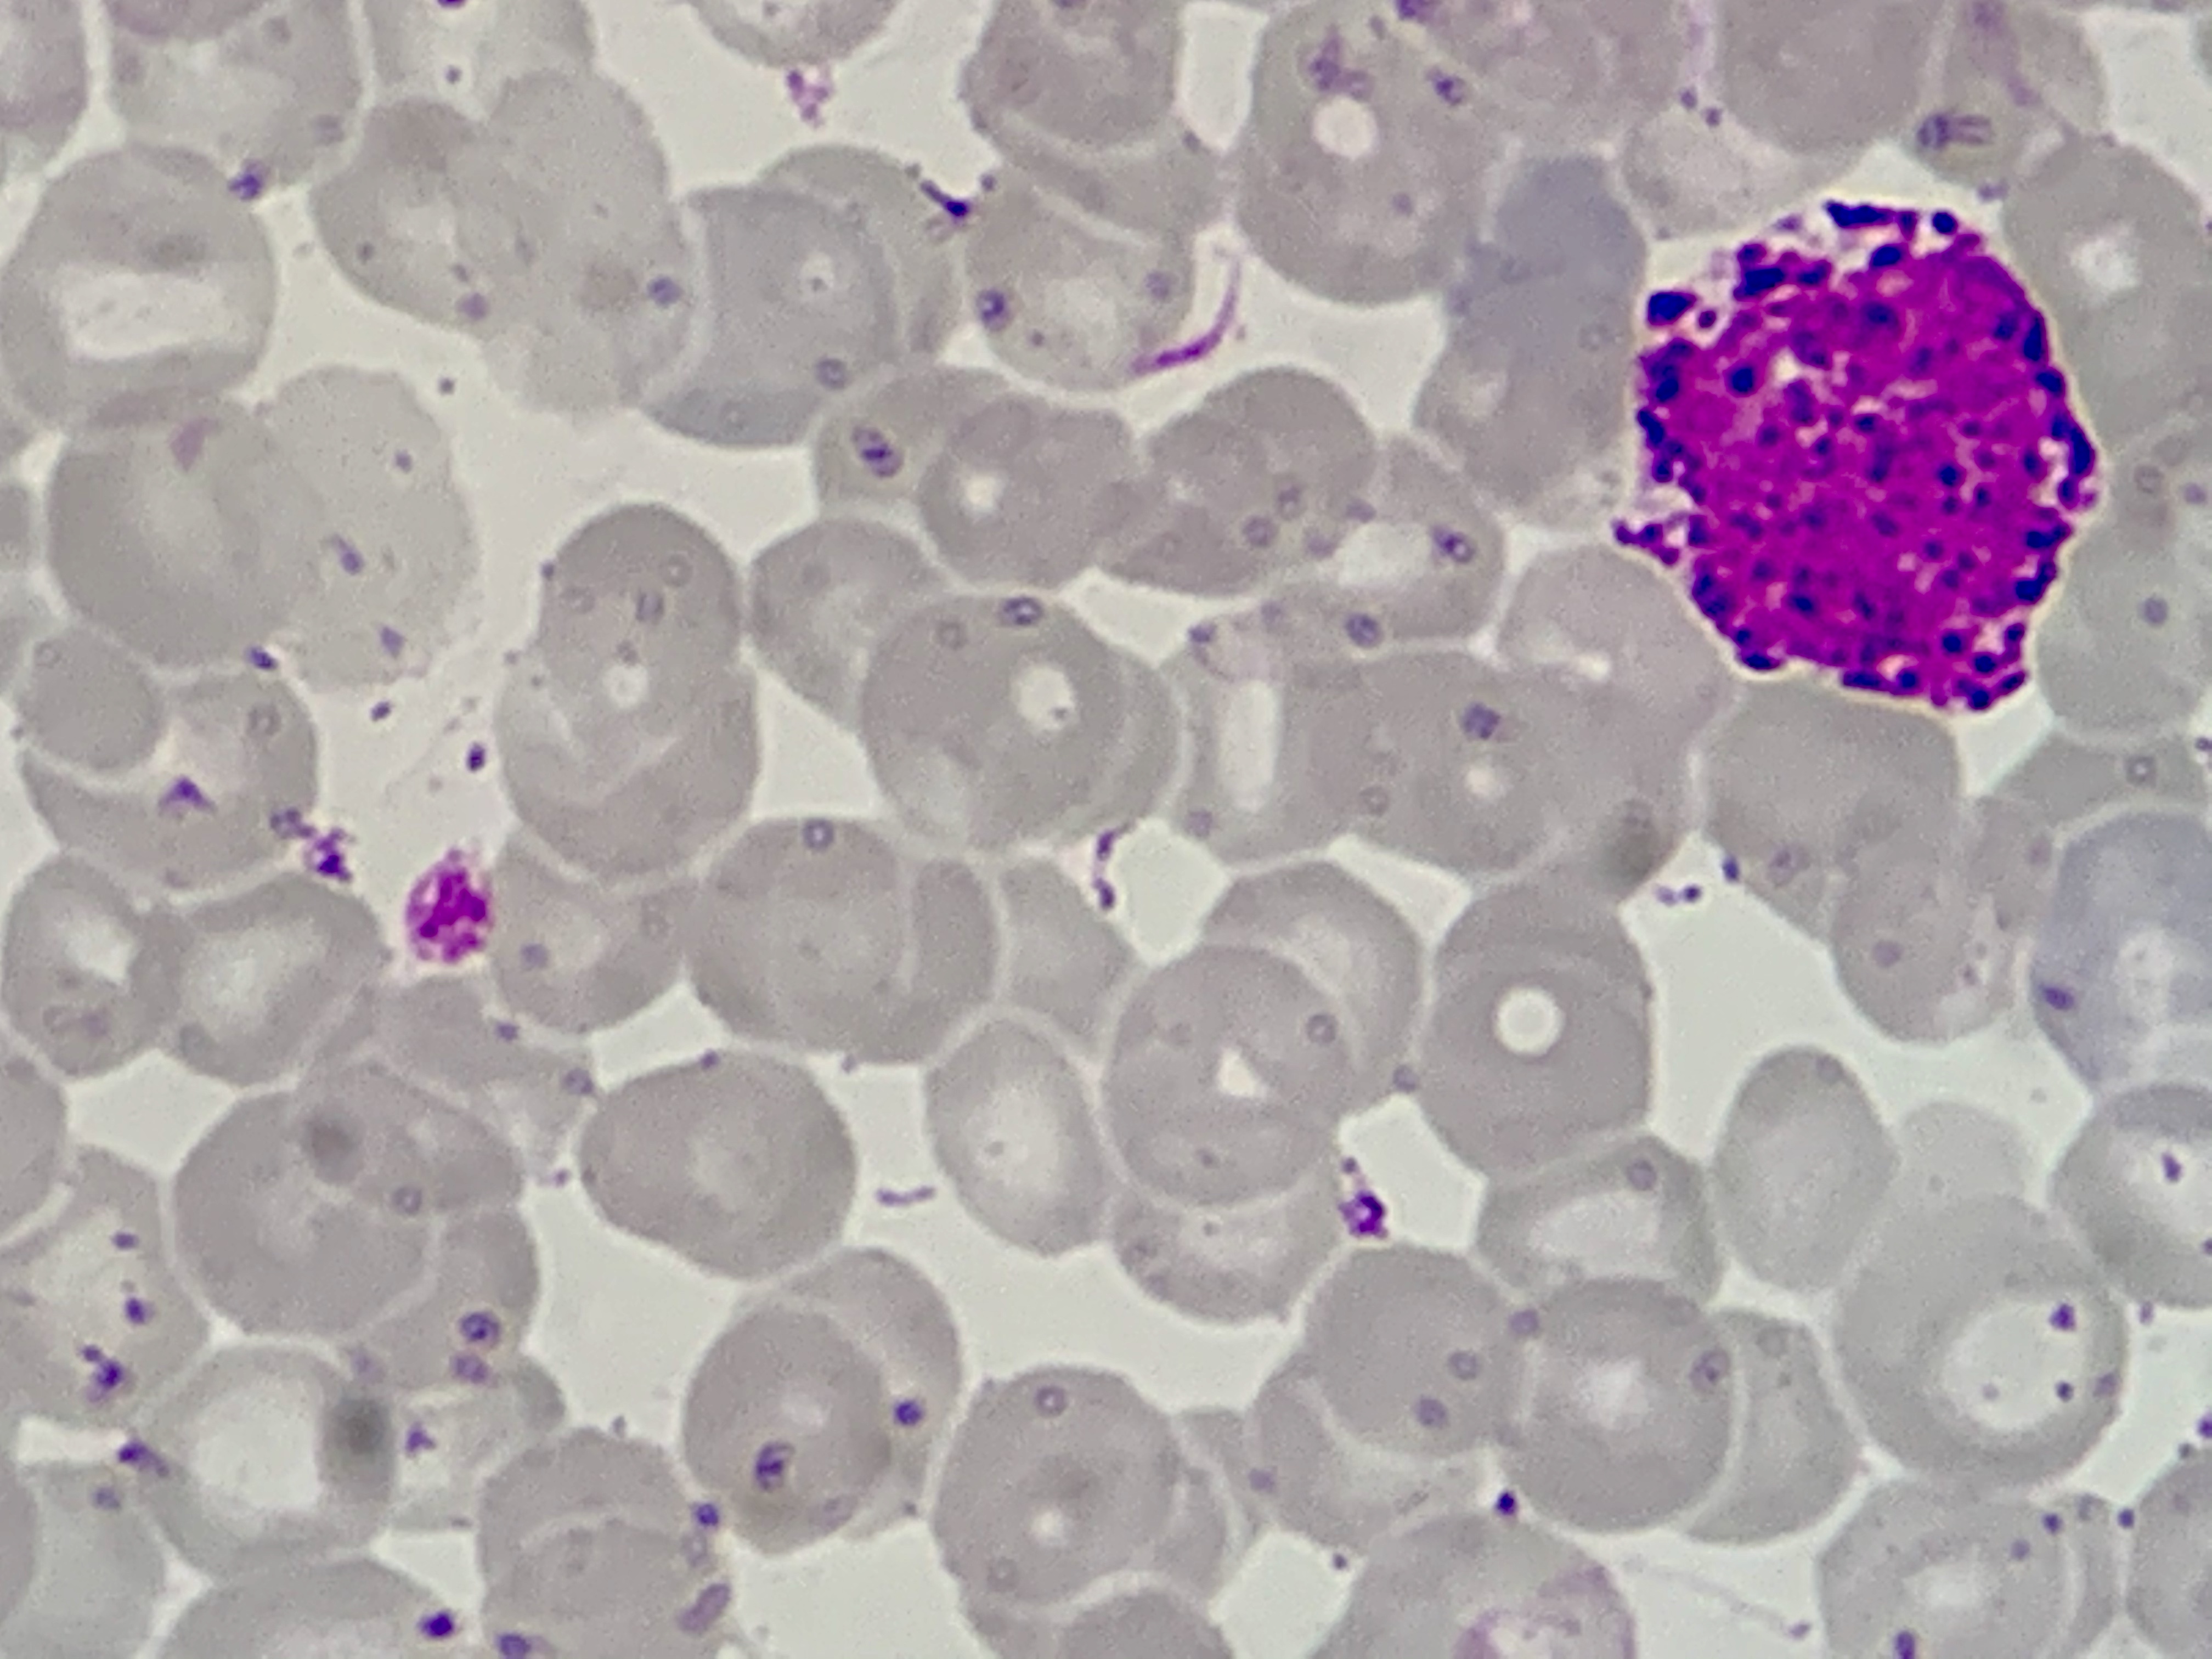
Cell type: BASOPHILS